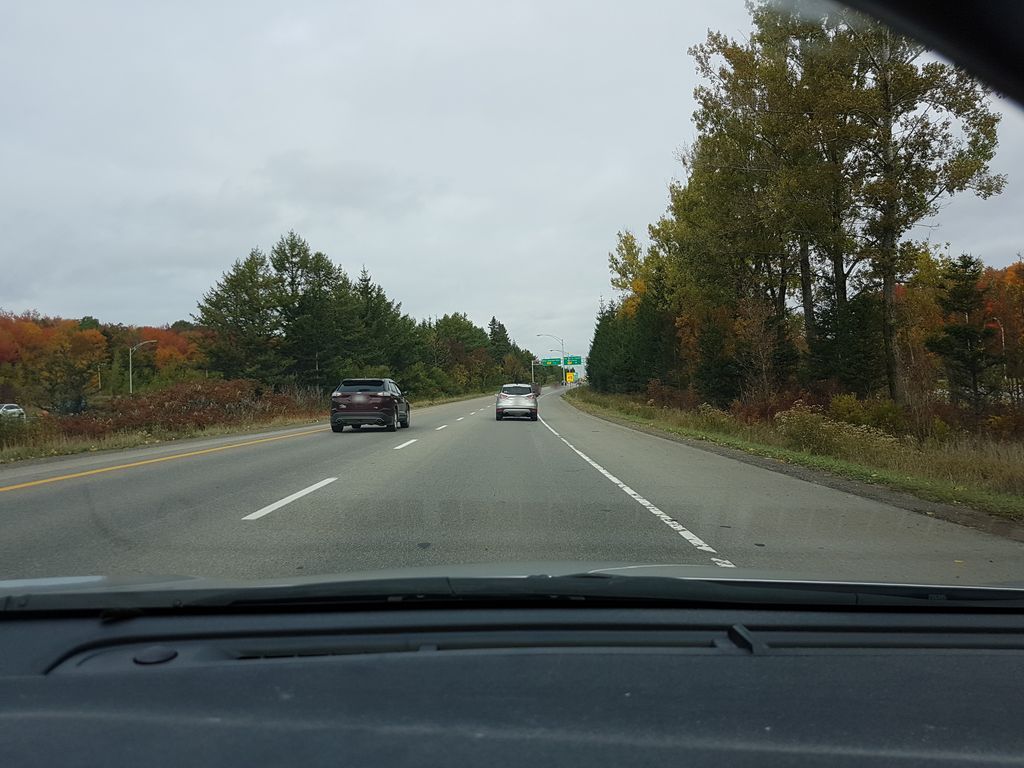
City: quebec_city